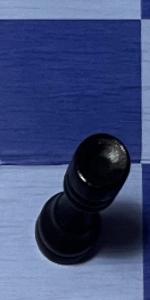
Label: Rook_Black